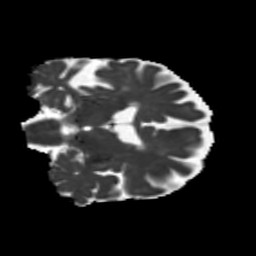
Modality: MD
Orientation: coronal
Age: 73
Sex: female
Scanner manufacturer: siemens
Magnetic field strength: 3 T
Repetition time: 5.25 s
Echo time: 0.08 s